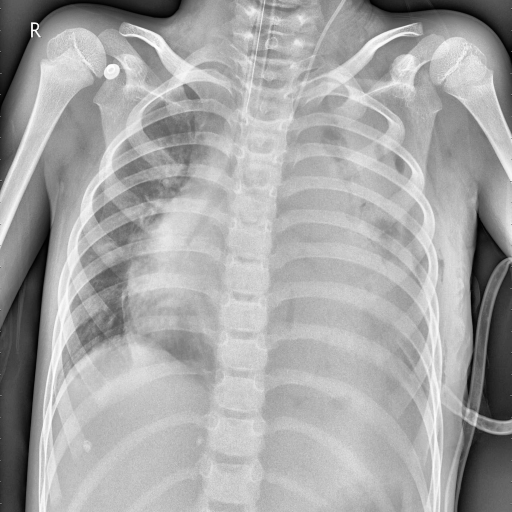
Finding: PNEUMONIA